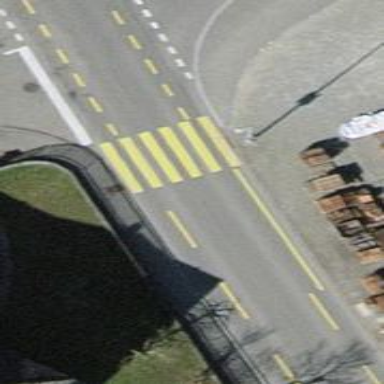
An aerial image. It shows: Uncontrolled zebra crossing on the road.